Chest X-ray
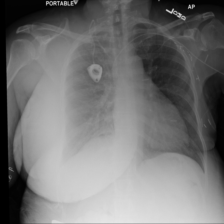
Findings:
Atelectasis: negative
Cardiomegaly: negative
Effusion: negative
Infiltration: negative
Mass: negative
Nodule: negative
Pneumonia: negative
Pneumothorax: negative
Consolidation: negative
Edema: negative
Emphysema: negative
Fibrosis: negative
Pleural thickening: negative
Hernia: negative